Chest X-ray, AP view. Patient: 26 years old, sex F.
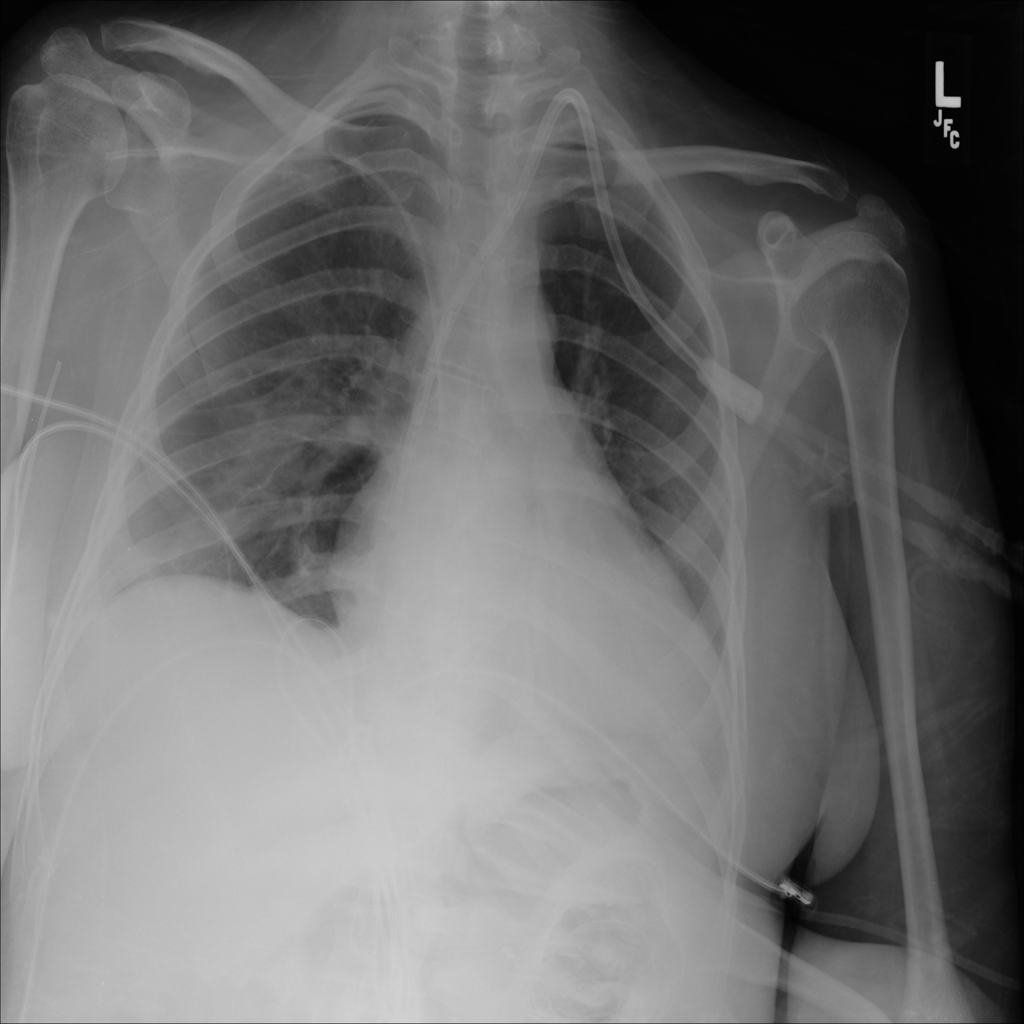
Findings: Effusion